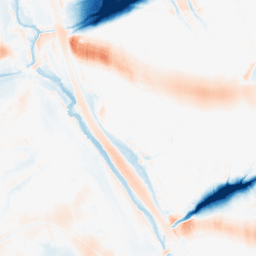
Category: morphological
Decomposition family: morphological_ellipse
Decomposition parameters: operation: average
width: 50
height: 30
Upsampling method: edge_directed
Upsampling parameters: scale: 2
Upsampling scale: 2